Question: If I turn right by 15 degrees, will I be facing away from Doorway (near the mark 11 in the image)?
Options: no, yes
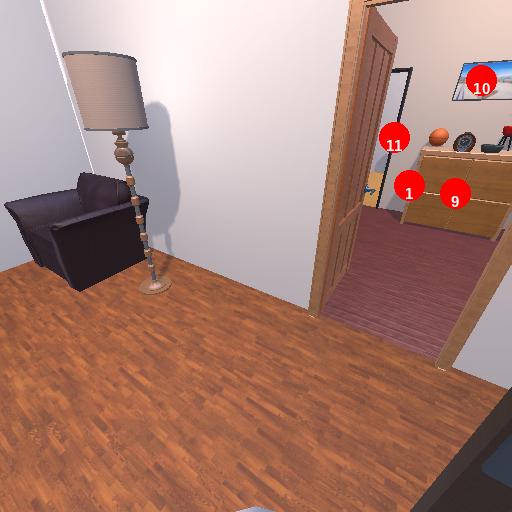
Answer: no